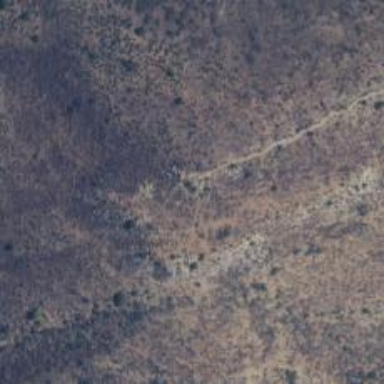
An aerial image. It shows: Path.